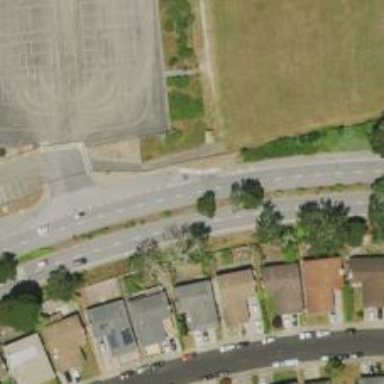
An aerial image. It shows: Secondary road.